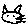
Label: cat